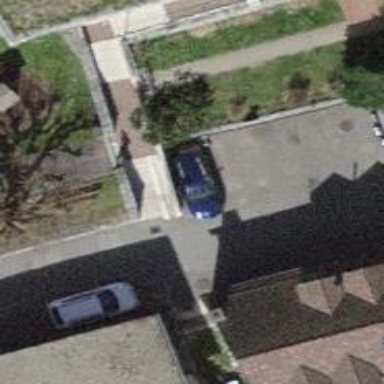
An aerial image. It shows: Footway surfaced with paving stones.